Question: What is the easiest way to allow user to input a key combination?
It would basically look like 'QLineEdit' field but it would accept key combinations only.
For example, there is something already in the Qt Designer where you can assign a shortcut for an Action. My requirement is exactly the same. TIA

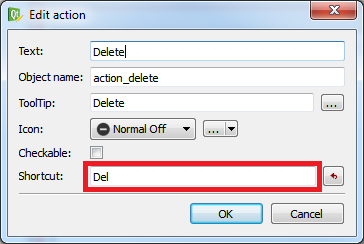
Answer: From Qt 5.2 onwards, you can use <URL> for this purpose